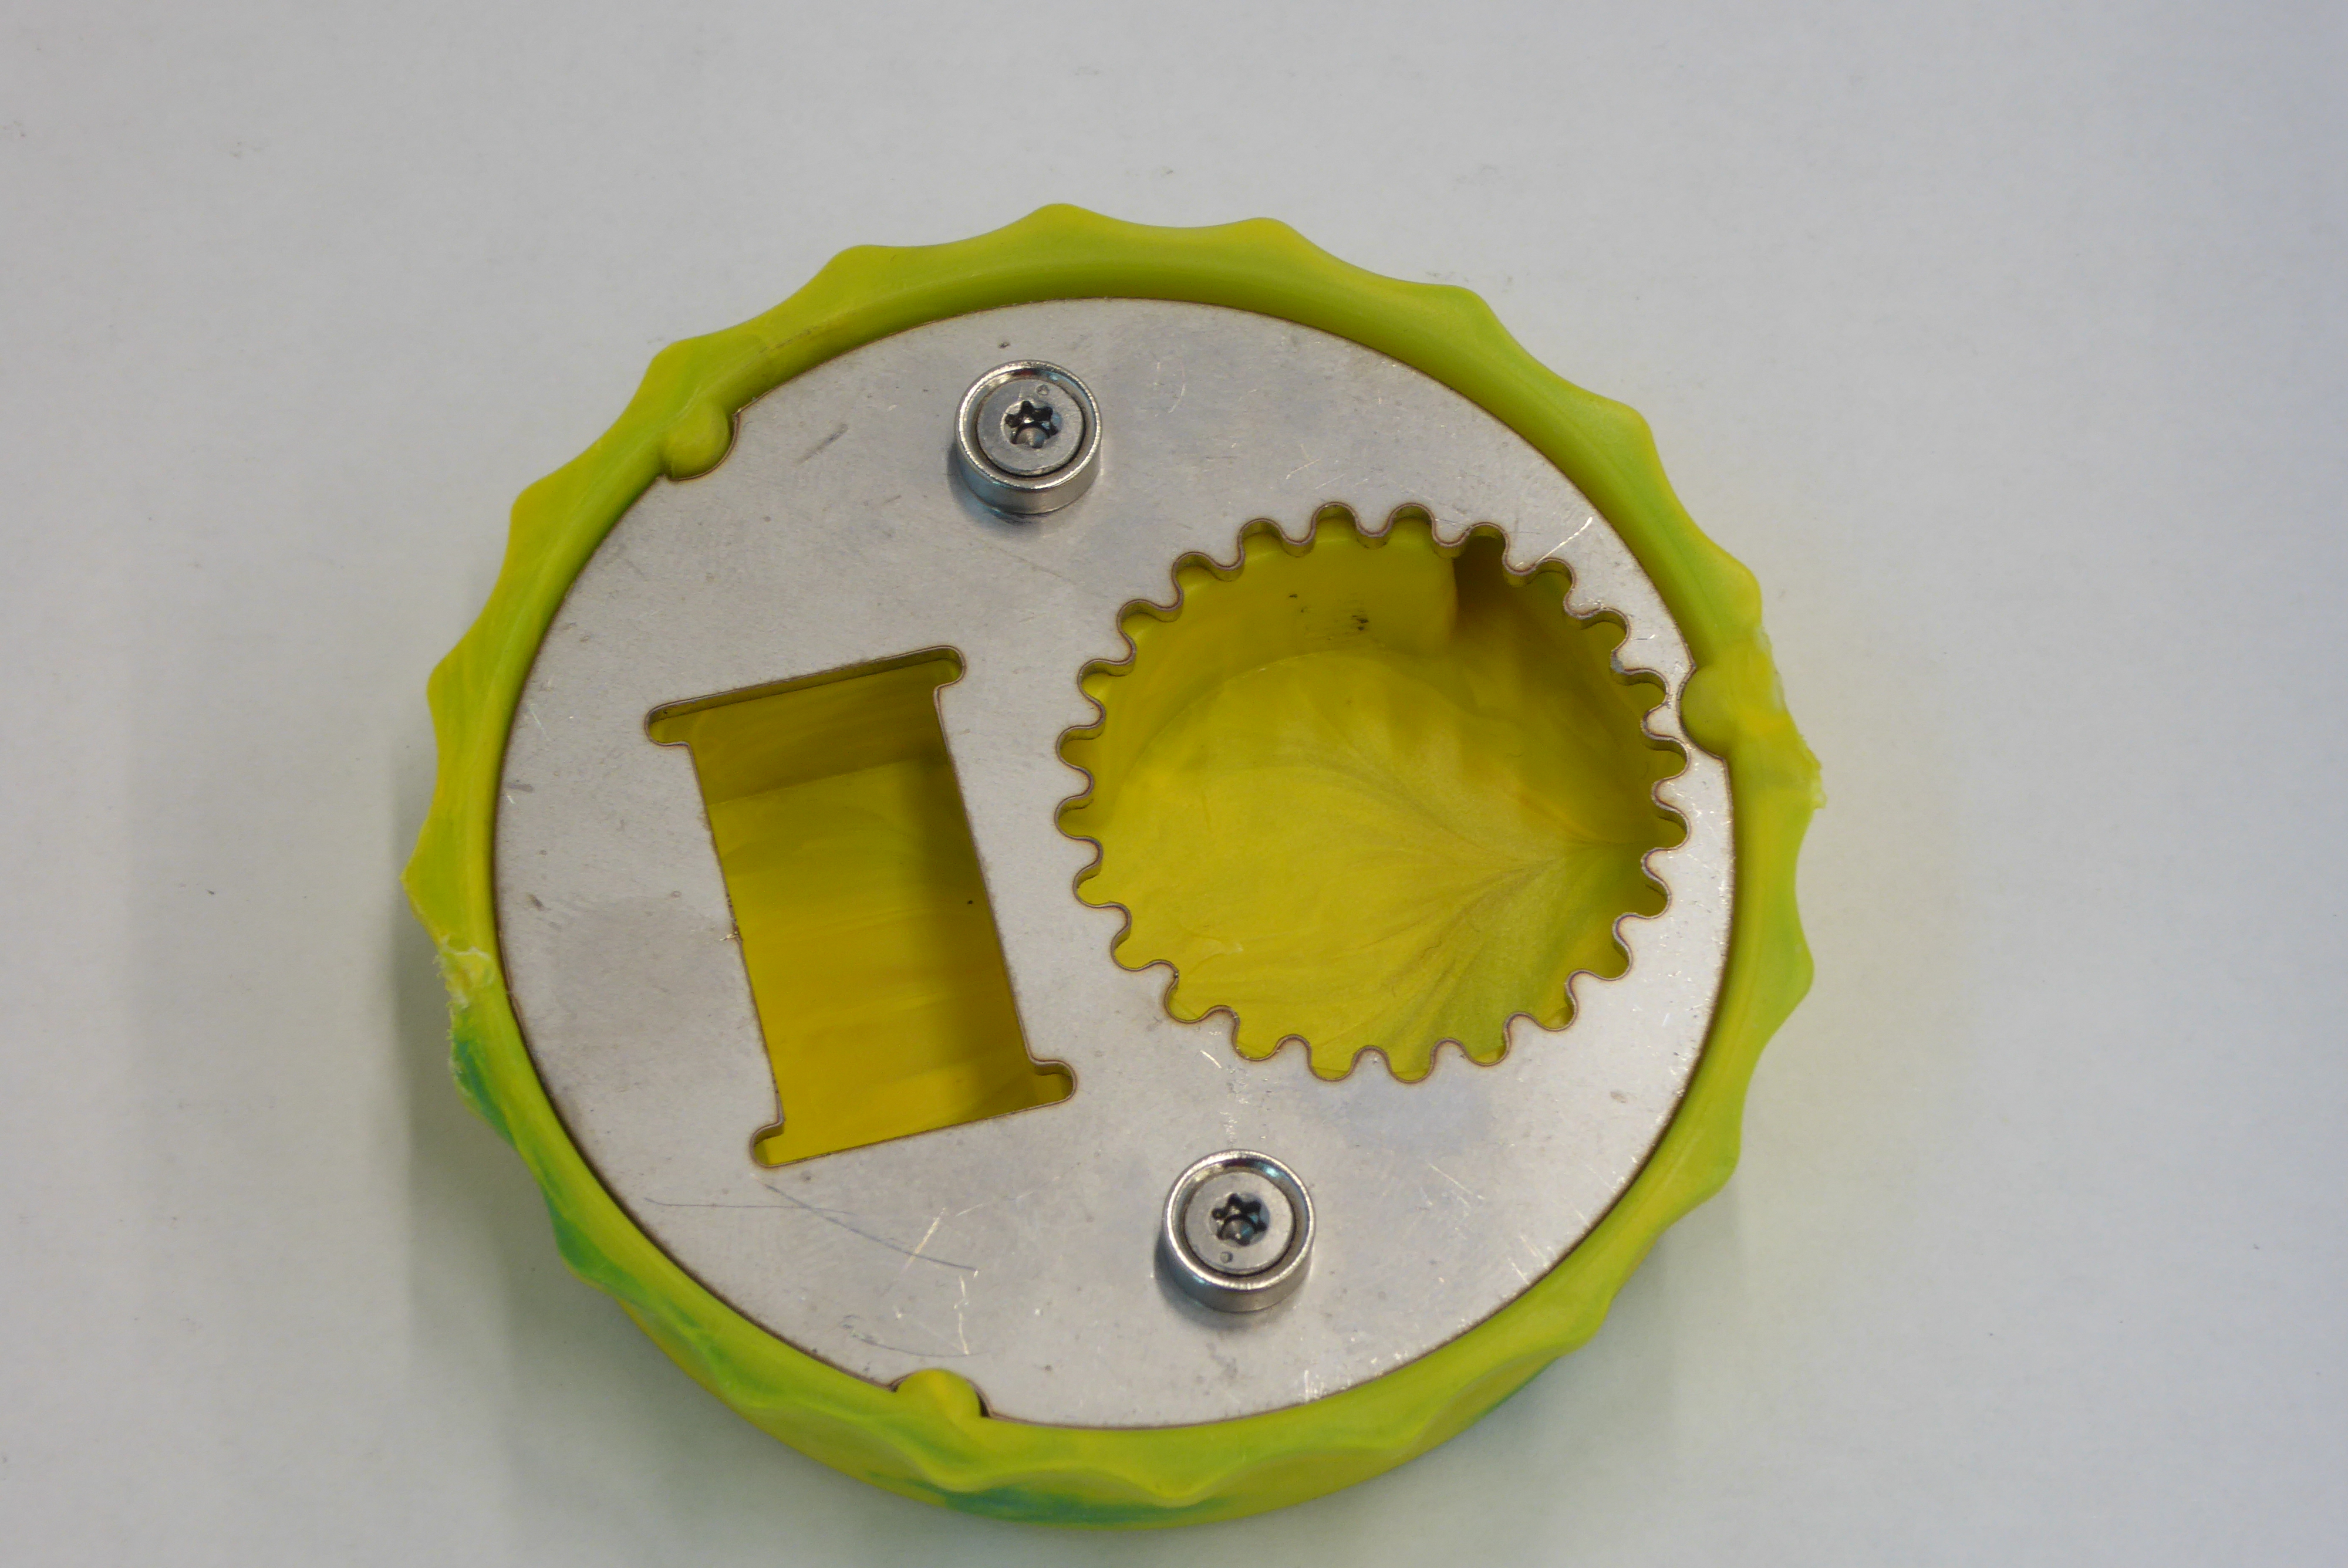
Label: Bottle Opener